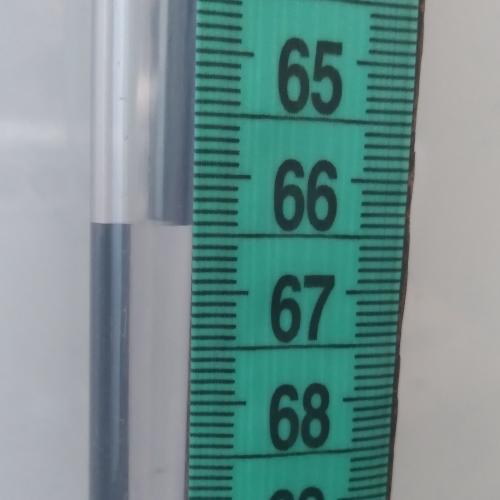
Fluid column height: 66.4 cm